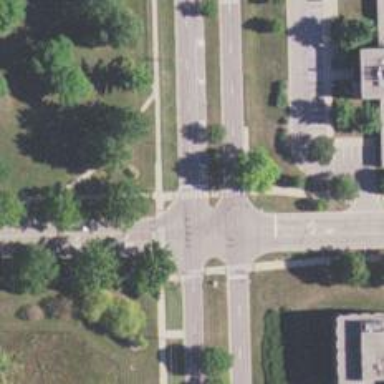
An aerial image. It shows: Marked crossing on the road.